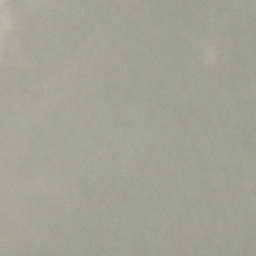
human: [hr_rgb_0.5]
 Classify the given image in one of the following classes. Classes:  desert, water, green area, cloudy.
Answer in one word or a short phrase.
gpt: cloudy